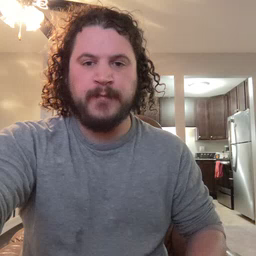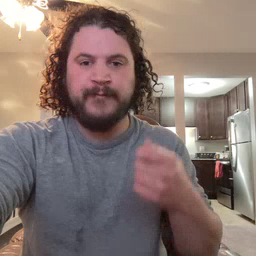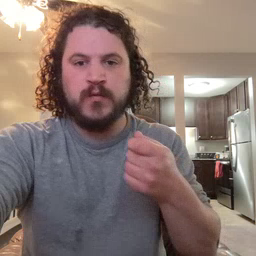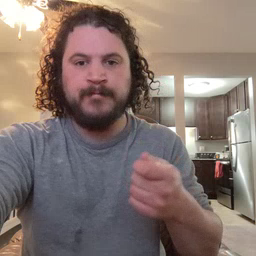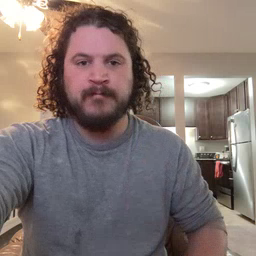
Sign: vacuum